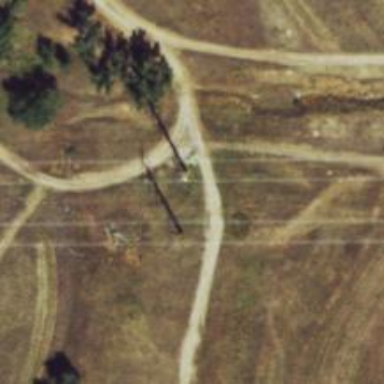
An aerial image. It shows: Power tower.